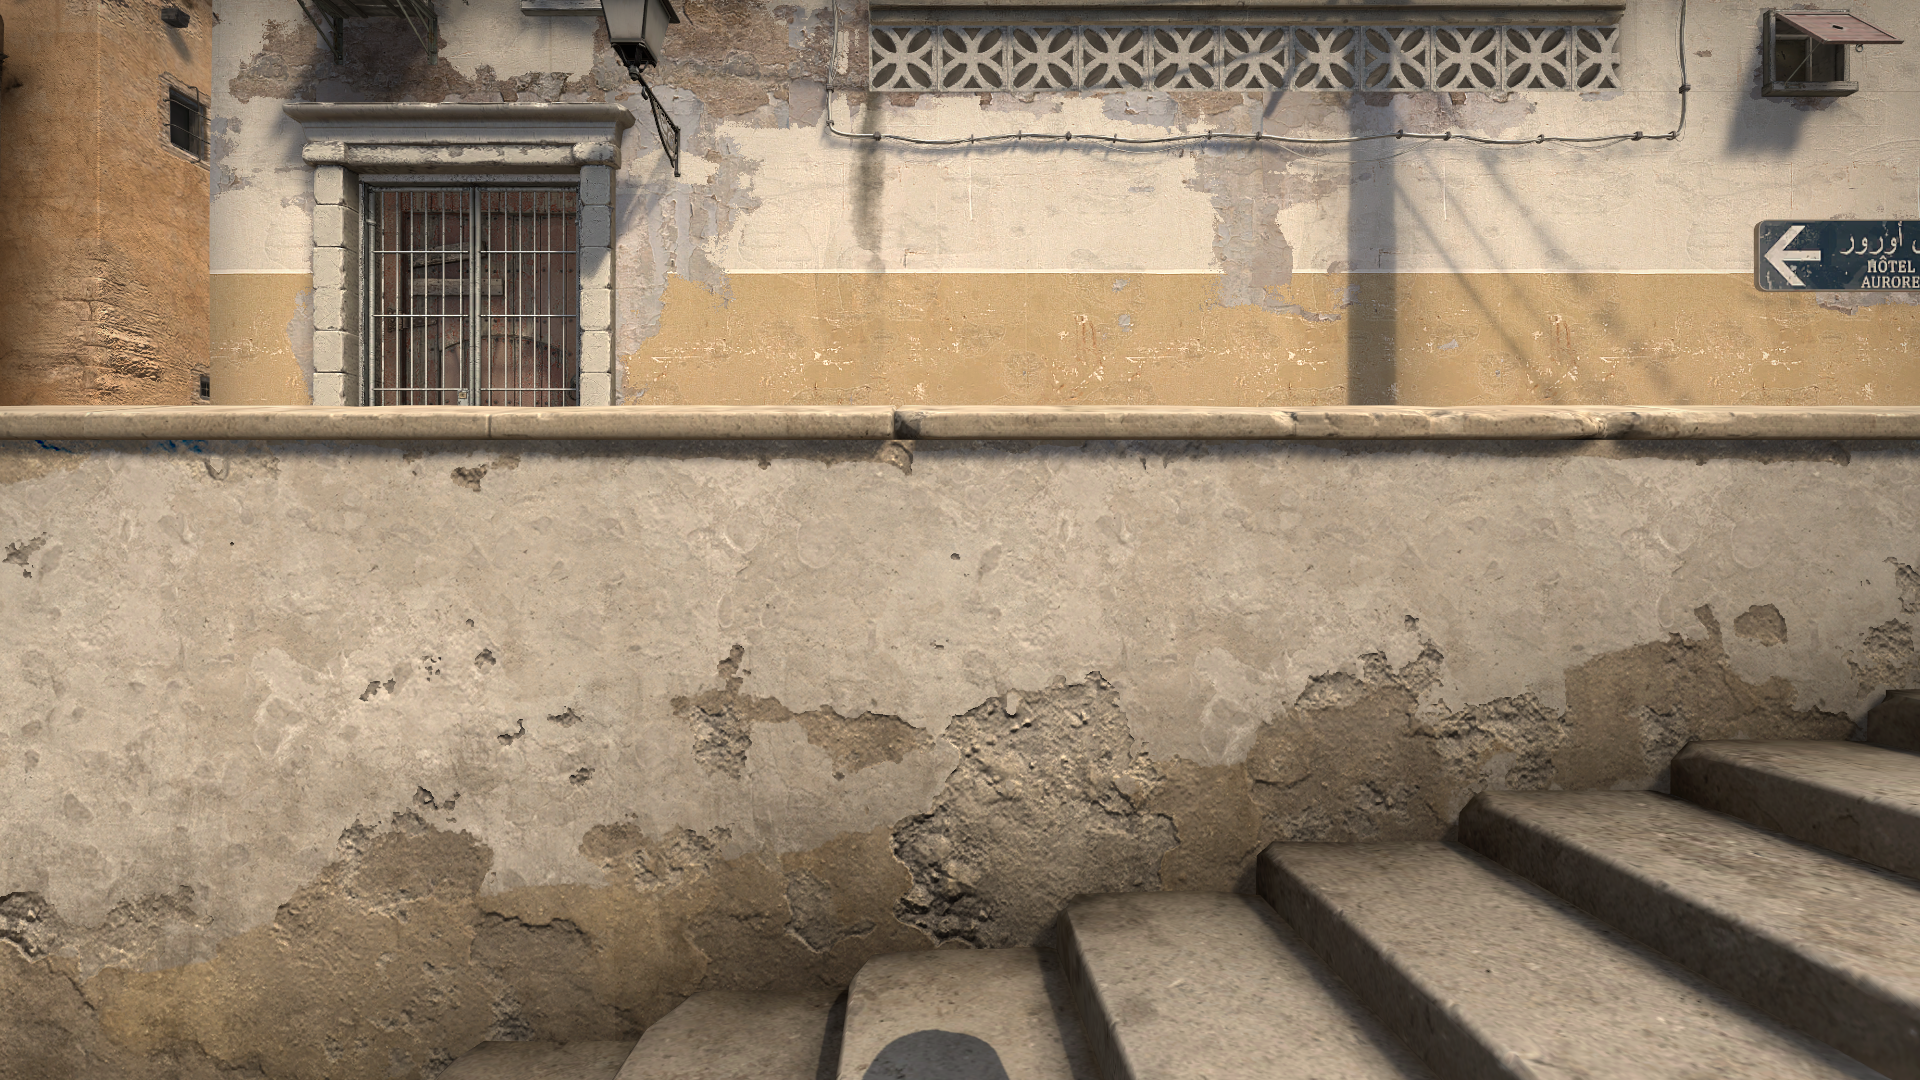
Map: de_dust2